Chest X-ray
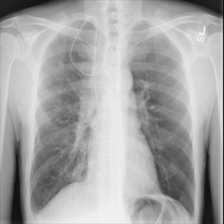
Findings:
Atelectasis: negative
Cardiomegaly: negative
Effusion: positive
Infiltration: negative
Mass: negative
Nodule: negative
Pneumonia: negative
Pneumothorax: negative
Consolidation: negative
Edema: negative
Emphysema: negative
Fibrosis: negative
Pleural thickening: negative
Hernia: negative